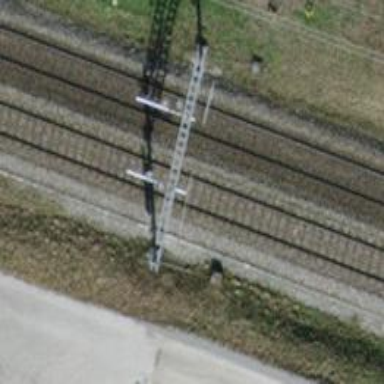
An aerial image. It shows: Solitary milestone along the railway.